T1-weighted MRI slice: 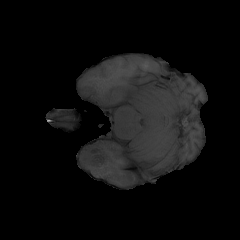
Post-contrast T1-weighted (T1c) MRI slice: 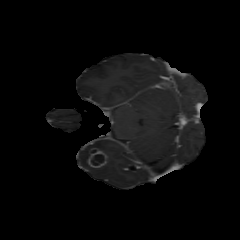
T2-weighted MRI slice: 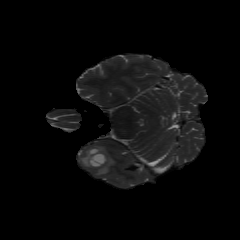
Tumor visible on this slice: yes